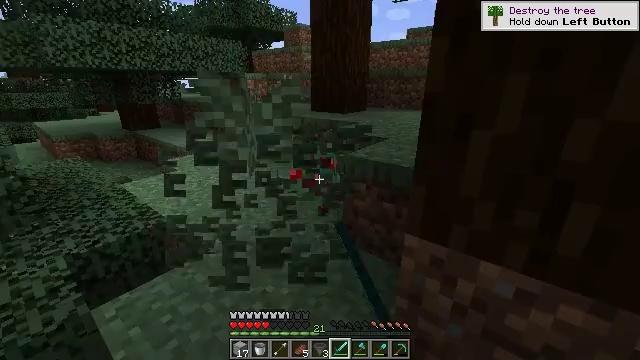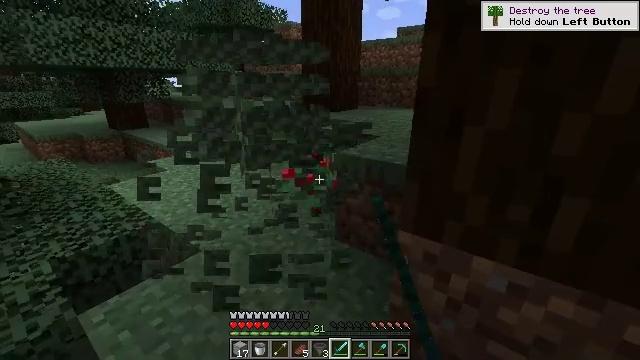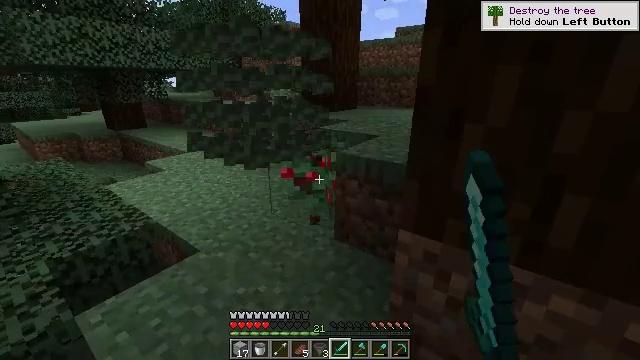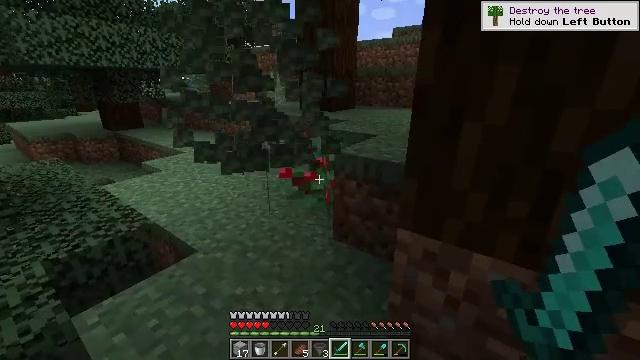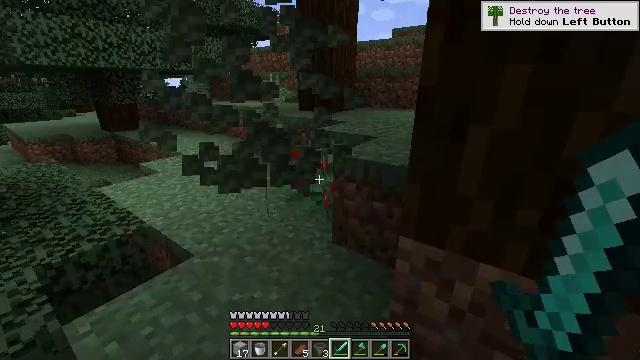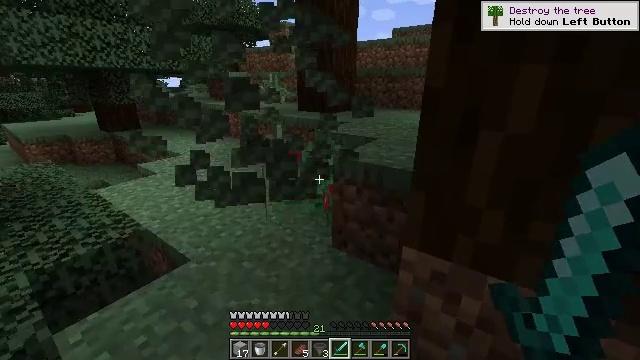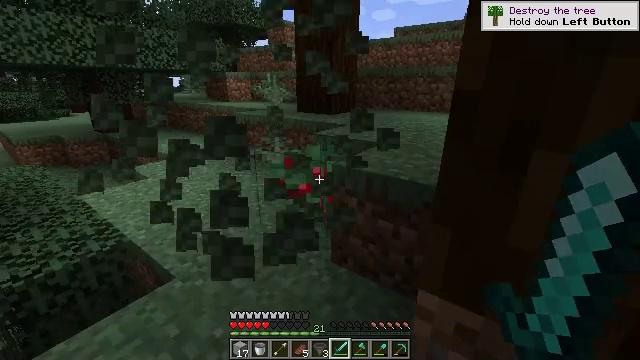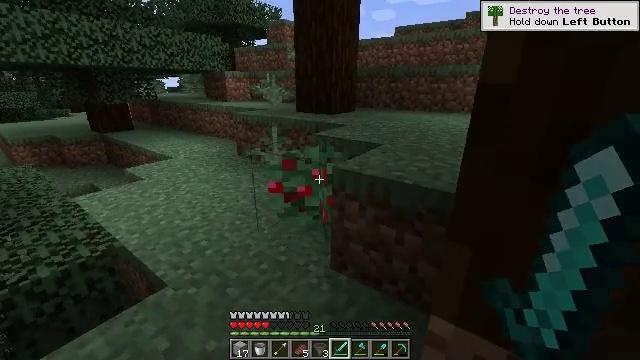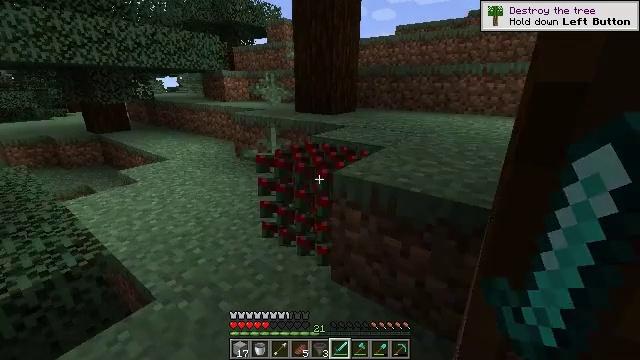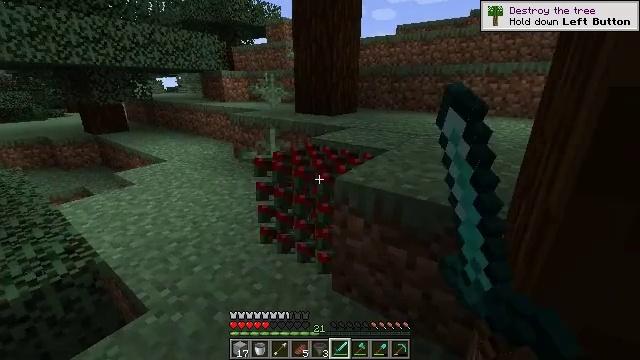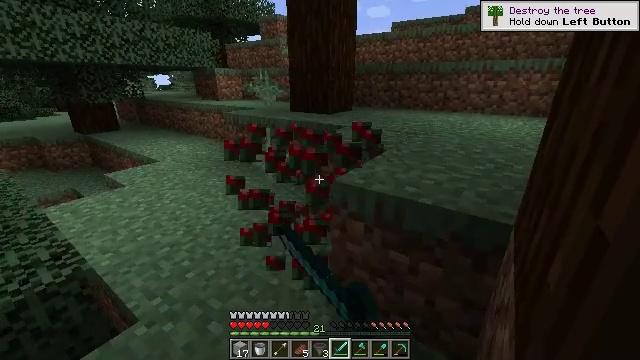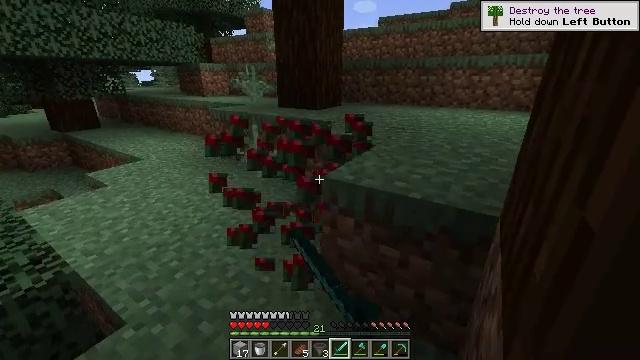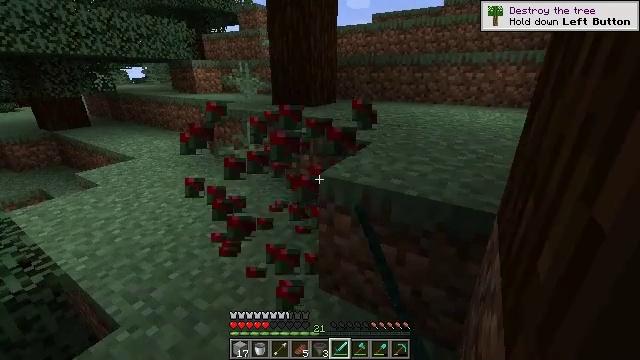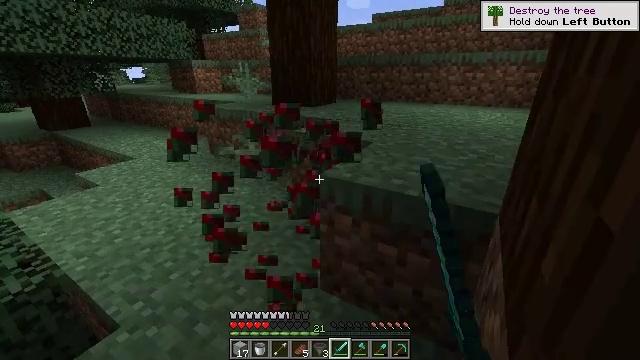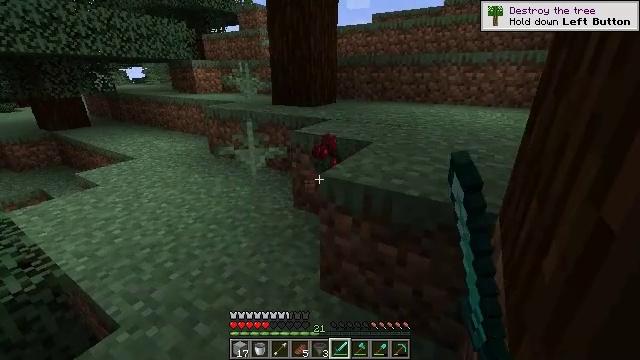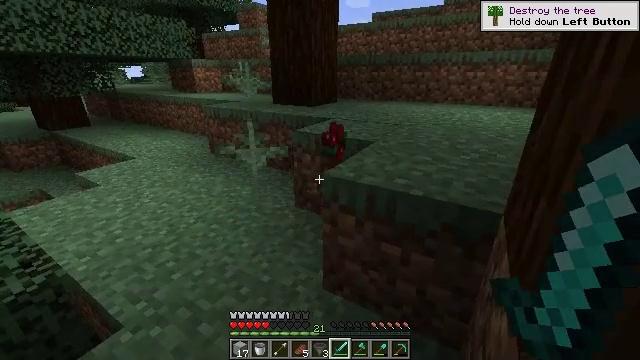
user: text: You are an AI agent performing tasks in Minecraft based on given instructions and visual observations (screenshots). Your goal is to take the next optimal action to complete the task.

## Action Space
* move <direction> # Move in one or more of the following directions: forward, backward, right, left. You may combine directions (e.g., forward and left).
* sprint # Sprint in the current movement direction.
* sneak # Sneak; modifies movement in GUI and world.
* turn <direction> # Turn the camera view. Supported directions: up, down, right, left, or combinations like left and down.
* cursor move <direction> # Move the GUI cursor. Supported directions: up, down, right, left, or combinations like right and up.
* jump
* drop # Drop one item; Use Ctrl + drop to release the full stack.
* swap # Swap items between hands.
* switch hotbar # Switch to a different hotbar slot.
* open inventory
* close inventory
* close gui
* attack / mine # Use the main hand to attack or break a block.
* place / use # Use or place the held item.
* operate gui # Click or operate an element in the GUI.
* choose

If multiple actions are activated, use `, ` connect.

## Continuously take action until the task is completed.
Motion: motion action
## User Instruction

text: Break the sweet berry bush to collect berries.
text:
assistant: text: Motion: turn right
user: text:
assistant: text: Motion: no_op
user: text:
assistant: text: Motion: no_op
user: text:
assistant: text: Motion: move forward
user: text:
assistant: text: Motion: move forward
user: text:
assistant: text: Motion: move forward
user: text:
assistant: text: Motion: move forward
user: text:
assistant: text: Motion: attack / mine
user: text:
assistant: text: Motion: attack / mine
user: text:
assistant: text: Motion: turn right, attack / mine
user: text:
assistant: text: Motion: turn right
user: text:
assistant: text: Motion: turn right
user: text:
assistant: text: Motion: no_op
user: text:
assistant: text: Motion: no_op
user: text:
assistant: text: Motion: move left
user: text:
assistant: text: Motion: move forward and move left
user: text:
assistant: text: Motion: move forward and move left, turn right and down
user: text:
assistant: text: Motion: move forward and move left, turn right and down
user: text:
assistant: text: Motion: move forward and move left, turn right and down
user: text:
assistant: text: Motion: move forward and move left, turn right
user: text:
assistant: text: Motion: move forward and move left, turn right
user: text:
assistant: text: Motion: move forward and move left, turn right and down
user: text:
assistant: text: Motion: move forward, turn right and down
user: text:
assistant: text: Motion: move forward, turn right
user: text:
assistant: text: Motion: move forward, turn right
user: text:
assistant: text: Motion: move forward, turn right
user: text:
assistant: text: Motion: move forward, turn right
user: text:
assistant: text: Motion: move forward, turn right
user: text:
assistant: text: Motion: move forward
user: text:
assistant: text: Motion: move forward